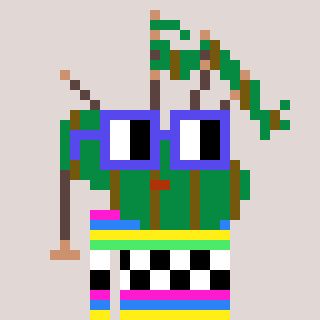
a pixel art character with square blue glasses, a bagpipe-shaped head and a bege-colored body on a warm background